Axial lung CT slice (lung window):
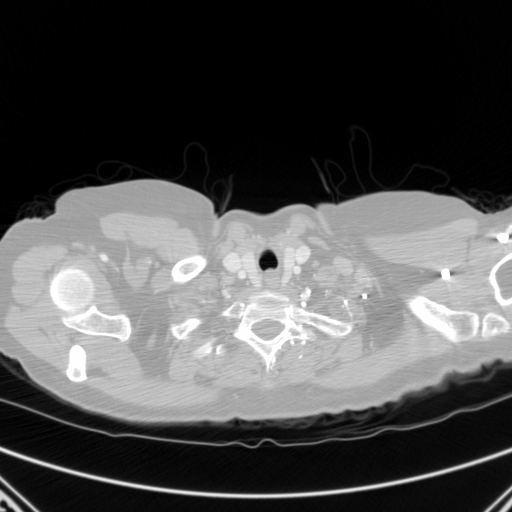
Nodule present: no